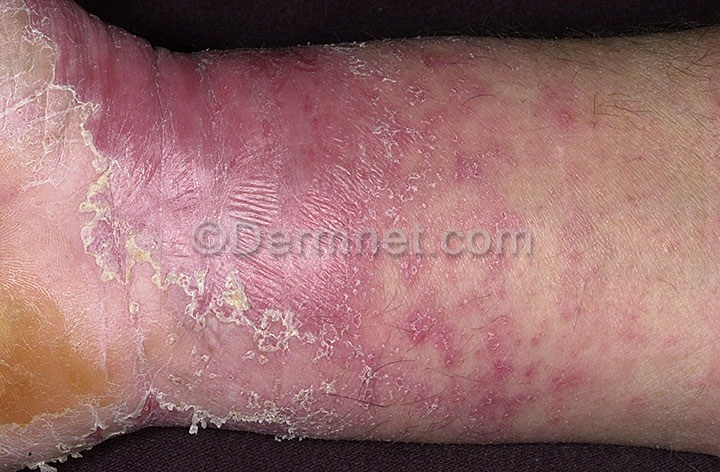
Disease: Psoriasis pictures Lichen Planus and related diseases